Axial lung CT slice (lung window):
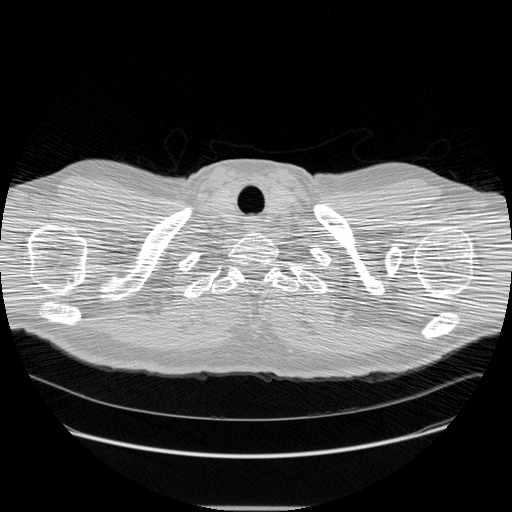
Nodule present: no